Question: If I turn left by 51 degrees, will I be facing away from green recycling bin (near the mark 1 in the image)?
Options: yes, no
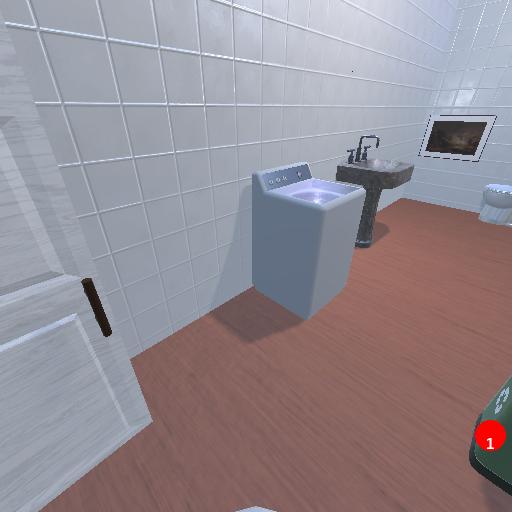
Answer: yes